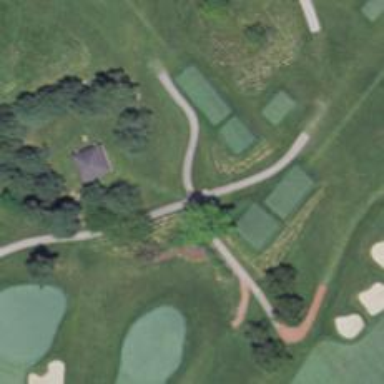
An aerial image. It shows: Path designated for golf carts.